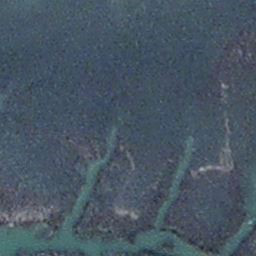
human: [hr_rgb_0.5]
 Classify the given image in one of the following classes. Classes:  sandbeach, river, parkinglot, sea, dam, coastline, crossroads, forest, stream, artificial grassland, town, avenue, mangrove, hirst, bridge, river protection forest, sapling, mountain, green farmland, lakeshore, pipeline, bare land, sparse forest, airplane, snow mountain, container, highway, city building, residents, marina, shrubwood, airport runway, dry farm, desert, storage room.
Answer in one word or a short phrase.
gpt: stream